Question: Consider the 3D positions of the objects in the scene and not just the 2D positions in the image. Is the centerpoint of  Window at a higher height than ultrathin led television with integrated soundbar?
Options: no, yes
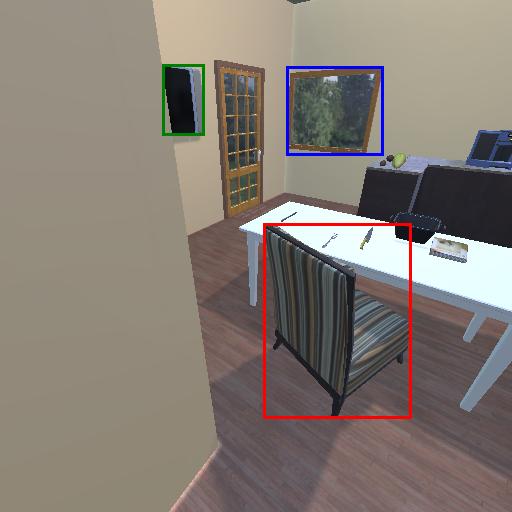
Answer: no